Aerial crown-view tile of a tropical tree (Barro Colorado Island, Panama), acquired 20250915:
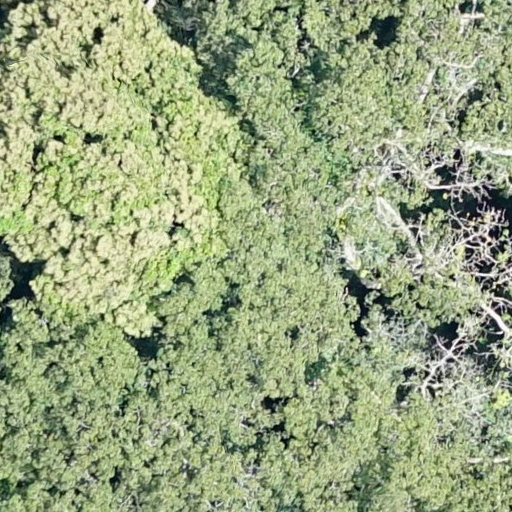
Species: Ceiba pentandra
GBIF accepted scientific name: Ceiba pentandra
Crown area: 827.58 m²